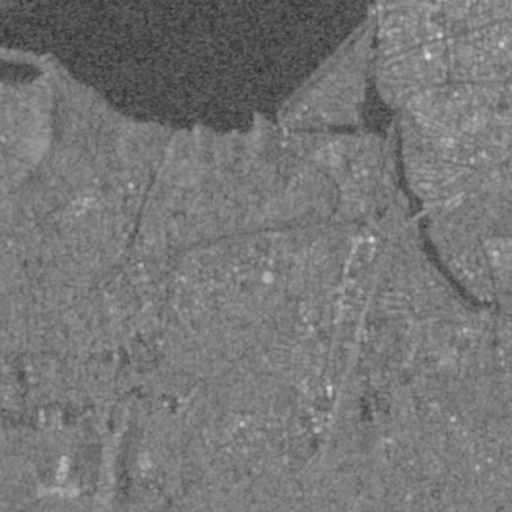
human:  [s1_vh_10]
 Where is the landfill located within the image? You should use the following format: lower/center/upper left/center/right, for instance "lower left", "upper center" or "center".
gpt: The landfill is located in the lower left of the image.
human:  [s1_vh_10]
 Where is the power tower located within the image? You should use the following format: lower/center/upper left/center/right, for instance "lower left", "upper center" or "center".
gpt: The power tower is located in the lower of the image.
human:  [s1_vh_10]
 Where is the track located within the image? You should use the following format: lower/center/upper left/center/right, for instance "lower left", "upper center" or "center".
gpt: The track is located in the lower right of the image.
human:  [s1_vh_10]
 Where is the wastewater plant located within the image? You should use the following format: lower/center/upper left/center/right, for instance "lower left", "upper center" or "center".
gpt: The wastewater plant is located in the lower right of the image.
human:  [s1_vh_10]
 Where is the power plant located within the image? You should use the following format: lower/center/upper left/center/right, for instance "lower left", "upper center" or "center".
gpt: There is no power plant in the image.

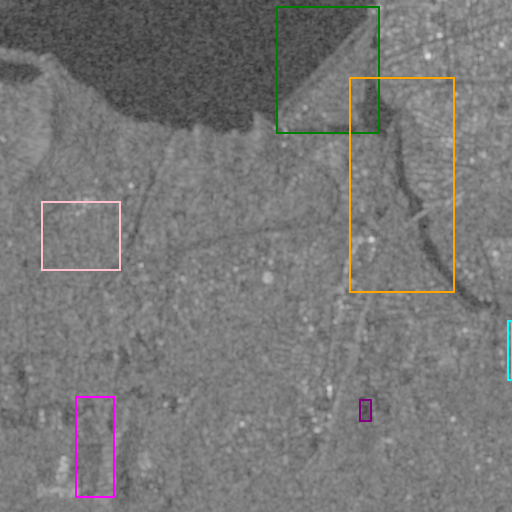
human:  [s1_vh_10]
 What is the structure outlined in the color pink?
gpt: The structure outlined in pink is a crop field.
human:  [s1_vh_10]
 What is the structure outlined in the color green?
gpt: The structure outlined in green is a dam.
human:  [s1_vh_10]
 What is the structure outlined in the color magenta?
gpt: The structure outlined in magenta is a landfill.
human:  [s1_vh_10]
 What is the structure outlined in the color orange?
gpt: The structure outlined in orange is a park.
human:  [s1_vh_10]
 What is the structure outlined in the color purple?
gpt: The structure outlined in purple is a track.
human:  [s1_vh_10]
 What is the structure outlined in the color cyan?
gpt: The structure outlined in cyan is a wastewater plant.
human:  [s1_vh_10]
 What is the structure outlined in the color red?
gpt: There is no red outline.